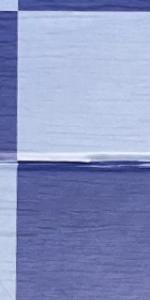
Label: Empty